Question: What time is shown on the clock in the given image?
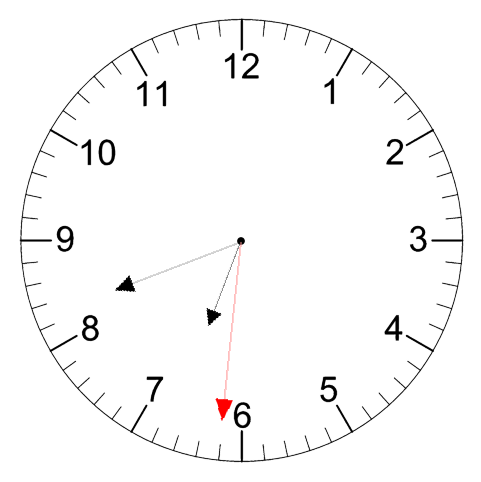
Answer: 06:41:31